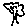
Label: tree